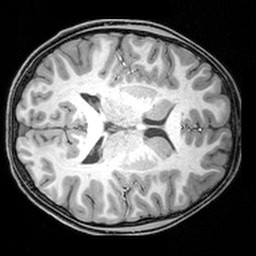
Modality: T1w
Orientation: axial
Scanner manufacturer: siemens
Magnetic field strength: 3 T
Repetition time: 1.9 s
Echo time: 0.00397 s